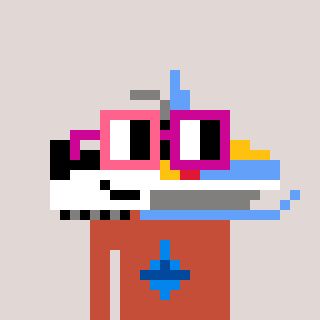
a pixel art character with square pink and red glasses, a snowmobile-shaped head and a rust-colored body on a warm background